Field crop: tomato
Growth stage: 2
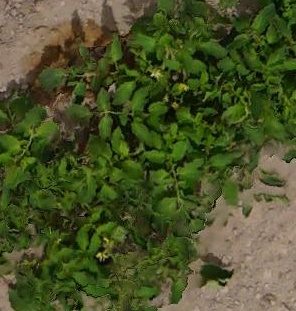
Species: tomato